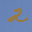
Label: 2